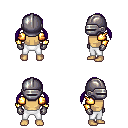
a pixel art fantasy rpg character, male body template, human, tanned skin, gold arm armor, white pants, blue twin-tailed hairstyle, metal helm, metal gloves, four views (front, back, left, right), 2x2 character sprite sheet, small pixel art, hard edges, no anti-aliasing